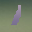
Label: 1